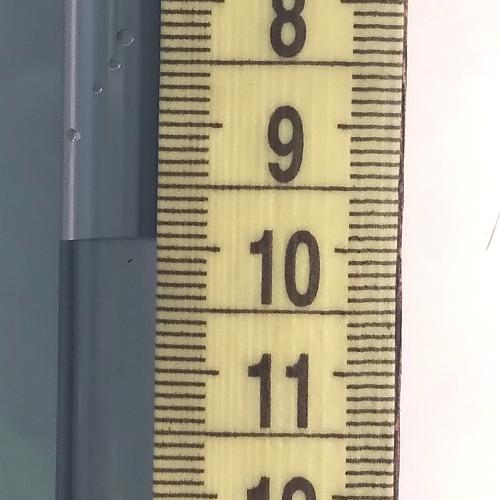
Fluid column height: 9.9 cm